Question: # Context:
I have a six left floating list items (2 rows x 3 columns).
Each list item contains a few divs.
# Problem:
The vertical height of the list items vary. When the vertical height of list items of the same row are not equal, it distorts the floating of the list items in the following row.

# Live example:
Link: <URL>
To reproduce the problem, add an extra line to the text (.workerdescr) in the first list item.
This can be done swiftly using Firebug (or any other browser's code inspector).
# What I've tried:
Firstly, I've tried wrapping a div around each row of list items but it distorts the floats of the list items in the next row.
Secondly, I've tried using jQuery to equalise the heights. It works up until I manually resize the browser width. The problem reappears at specific browser widths (if only for a mere few pixels but occurs nonetheless).
'''
//Applied for when document ready and when browser resizes:
var contentHeight = $('.heightfix_listitem1').height();
$('.heightfix_listitem2, .heightfix_listitem3').css('height', contentHeight + "px");
'''
# Question:
Does anyone have a neat HTML/CSS/jQuery fix that will prevent the floated list items distorting in the second row? The fix doesn't have to be pretty or brilliant once so long as it works.
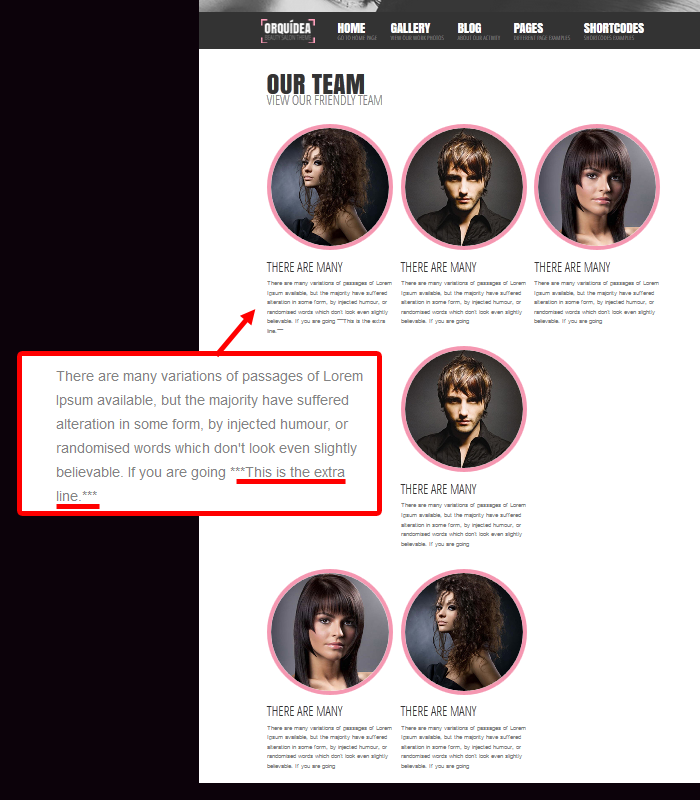
Answer: One option, and one that takes little code, would be to clear the fourth item ('clear:both' or 'clear:left').